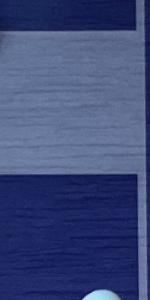
Label: Empty